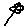
Label: flower